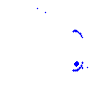
Particle: pion